Aerial crown-view tile of a tropical tree (Barro Colorado Island, Panama), acquired 20250915:
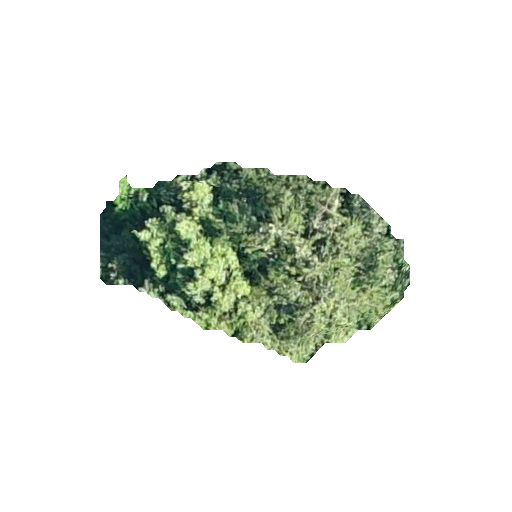
Species: Quararibea stenophylla
GBIF accepted scientific name: Quararibea stenophylla
Crown area: 60.677 m²